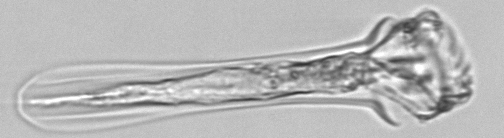
Label: Tintinnina